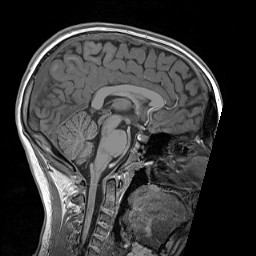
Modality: T1w
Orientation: sagittal
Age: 12
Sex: male
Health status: ill